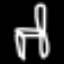
Label: chair